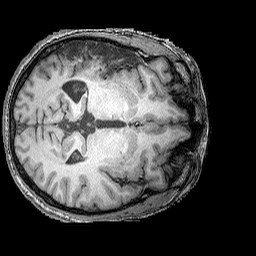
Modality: T1w
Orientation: axial
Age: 50
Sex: male
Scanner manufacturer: siemens
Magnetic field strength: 3 T
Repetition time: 2.25 s
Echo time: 0.00415 s